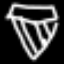
Label: diamond